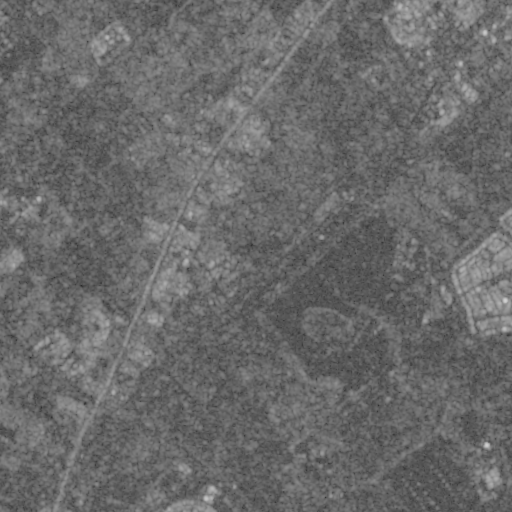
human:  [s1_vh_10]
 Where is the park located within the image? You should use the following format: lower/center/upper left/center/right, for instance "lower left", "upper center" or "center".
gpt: The park is located in the center right of the image.
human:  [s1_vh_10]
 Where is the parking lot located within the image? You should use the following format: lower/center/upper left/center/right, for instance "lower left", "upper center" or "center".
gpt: The parking lot is located in the center right of the image.
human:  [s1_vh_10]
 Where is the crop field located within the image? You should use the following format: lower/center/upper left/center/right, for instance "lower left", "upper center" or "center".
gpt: There is no crop field in the image.

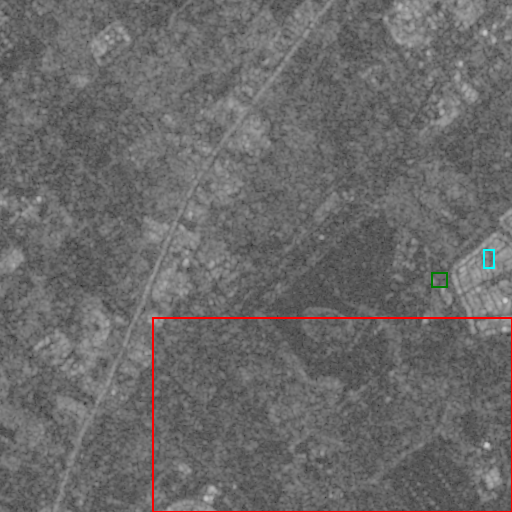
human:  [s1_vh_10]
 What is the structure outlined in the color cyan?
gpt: The structure outlined in cyan is a park.
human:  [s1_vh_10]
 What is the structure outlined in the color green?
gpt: The structure outlined in green is a parking lot.
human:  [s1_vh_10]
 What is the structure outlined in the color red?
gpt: The structure outlined in red is a quarry.
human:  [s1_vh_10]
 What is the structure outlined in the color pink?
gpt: There is no pink outline.